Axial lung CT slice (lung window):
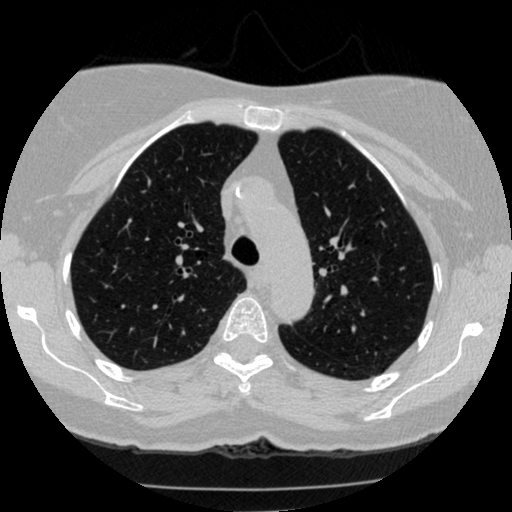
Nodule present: no